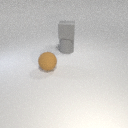
large brown rubber sphere to the left of large gray rubber cylinder